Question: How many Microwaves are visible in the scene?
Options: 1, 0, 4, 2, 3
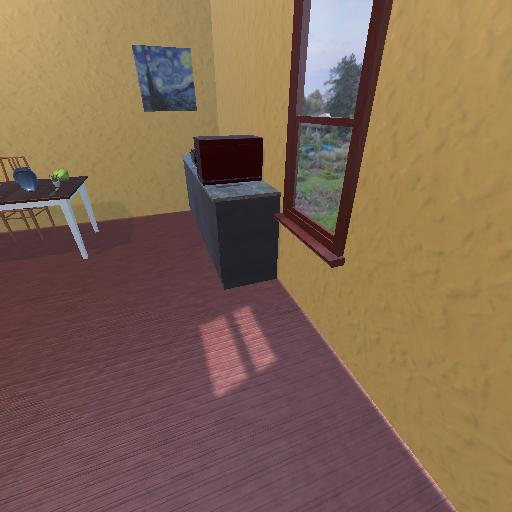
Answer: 1